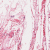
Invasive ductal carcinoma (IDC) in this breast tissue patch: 0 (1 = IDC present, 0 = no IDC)